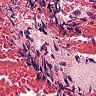
Metastatic tissue present: no